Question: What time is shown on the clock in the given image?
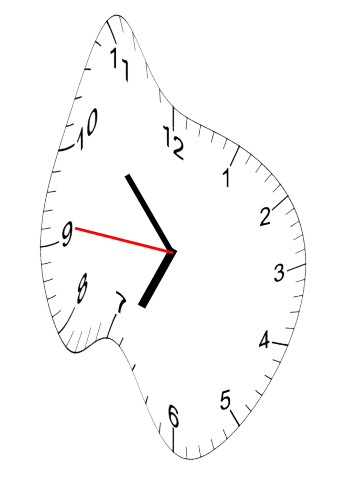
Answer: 06:52:46